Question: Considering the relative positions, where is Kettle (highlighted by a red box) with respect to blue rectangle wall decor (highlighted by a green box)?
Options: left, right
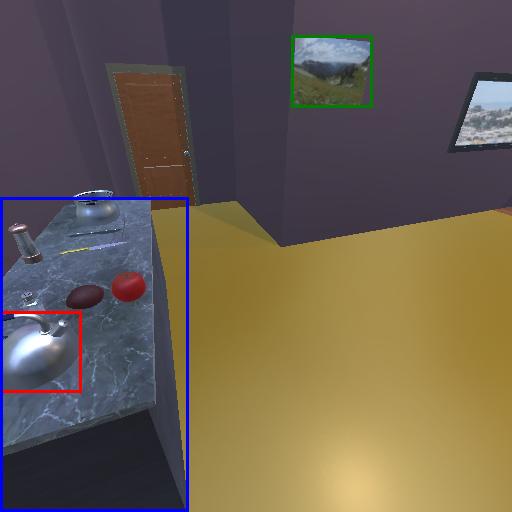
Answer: left